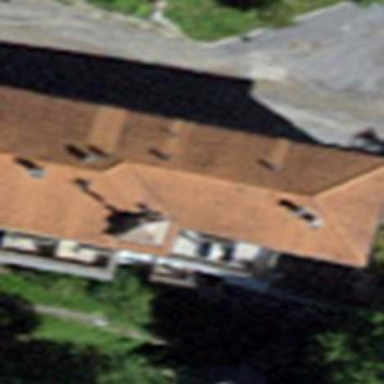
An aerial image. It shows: Restaurant located within hotel.